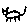
Label: cat